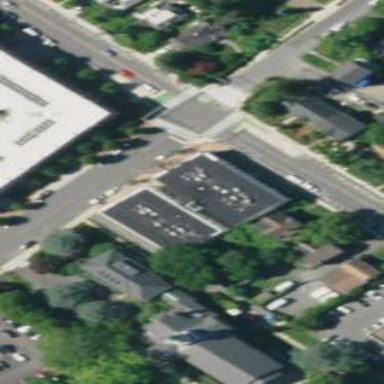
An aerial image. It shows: Commercial building.